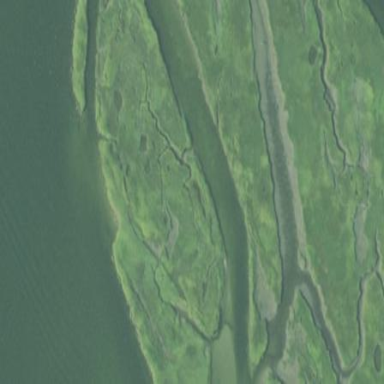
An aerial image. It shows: Saltmarsh wetland area.